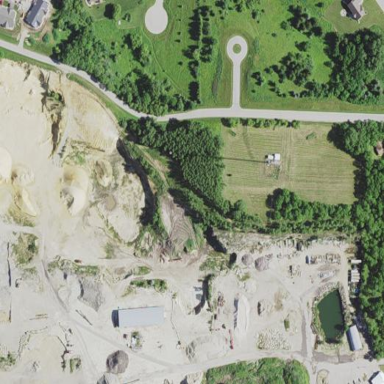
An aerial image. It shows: Quarry area.